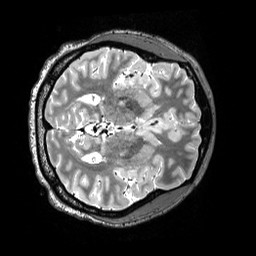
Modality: T2w
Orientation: axial
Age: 28
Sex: female
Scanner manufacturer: siemens
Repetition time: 3.2 s